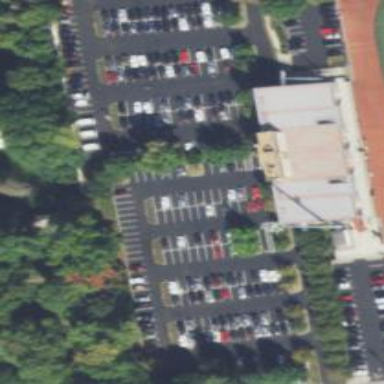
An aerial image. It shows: Parking space is available.